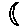
Label: moon